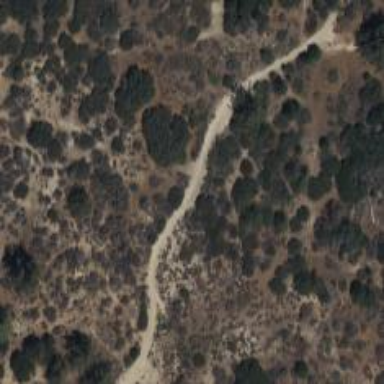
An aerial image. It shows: Path.